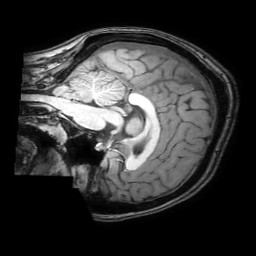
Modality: T1w
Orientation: sagittal
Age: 21
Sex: female
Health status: healthy
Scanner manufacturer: philips
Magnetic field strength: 3 T
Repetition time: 0.0079 s
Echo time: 0.0035 s